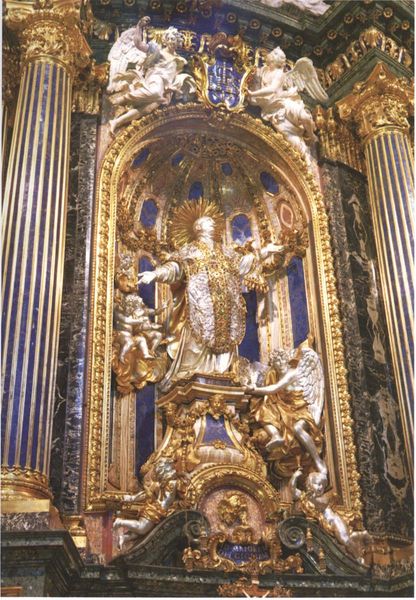
Titel: Ignatius-Altar (hl. Ignatius von Loyola)
Künstler: Andrea Pozzo
Standort: Rom, Il Gesù (EU - I - Latium)
Schlagwörter: blau, flügel, weiß, marmor, schwarz, säule, säulen, ornament, arme, barock, silber, sockel, bild, hände, kirche, figur, gold, mantel, stehend, rosa, rund, engel, putte, ranken, statue, pilaster, figuren, bischof, kartusche, ornamente, stuck, plastik, podest, foto, fotografie, bögen, nische, gewölbe, vergoldet, kreuz, dom, strahlen, jungfrau, fliegend, pracht, insignie, altar, hochaltar, kapitelle, kapitell, halbrund, wappen, heiligenschein, skulpturen, plastiken, voluten, jesus, apsis, priester, chor, heiliger, balu, schnecken, verehrung, holt, heilig, putten, maria, korinthisch, mutter gottes, fotographie, putti, katholisch, strahlenkranz, 0jesus, flügel#, ltr, gebälde